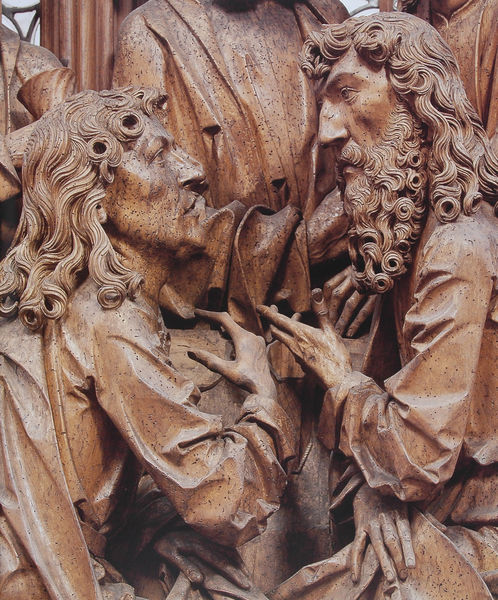
Titel: Heilig-Blut-Altar, Mittelschrein, Disputierende Apostel der rechen Gruppe des Abendmahles (Detail)
Künstler: Tilman Riemenschneider
Standort: Rothenburg ob der Tauber
Institution: St. Jakob
Schlagwörter: gott, gruppe, hand, mann, schatten, menschen, ausschnitt, braun, finger, geste, holz, kleid, köpfe, mund, männer, nase, profil, reden, blick, rot, gespräch, bart, bärte, arm, augen, falten, kleidung, stein, vollbart, ärmel, gesten, hände, kirche, auge, figur, gewand, haare, lange haare, kinn, locke, locken, skulptur, relief, figuren, falte, nasen, sprechen, detail, ernst, thomas, bildhauerei, punkte, gestik, altar, schnitzerei, wellig, christus, jesus, diskussion, fingerzeig, heilige, jünger, disput, standbild, spitze finger, holzskulptur, schnitzaltar, stoss, apostel, wunder, haara, judas, wurmstichig, riemenschneider, ungefasst, rothenburg, sakralplastik, heiligblutaltar, holzplastik, kommunizieren, dialog, gechnitzt, ungläubige, ibrahim, streiten, riemenschmied, schnizterei, gestiüh, wurmstich